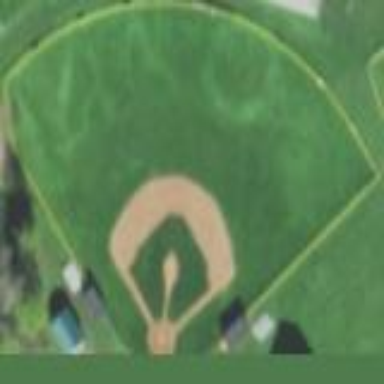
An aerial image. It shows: Baseball pitch for leisure land activities.